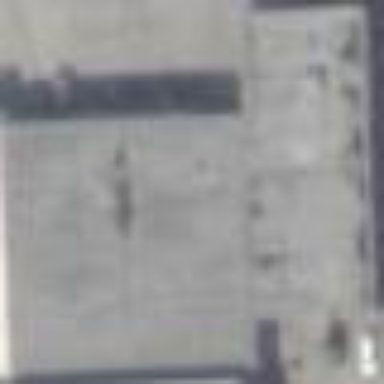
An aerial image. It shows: Commercial building.